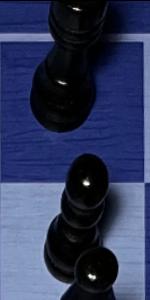
Label: Pawn_Black